Question: While accessing the of an app in Endeca Workbench, the following error is thrown: . Any workaround to fix this issue?
[Environment: Endeca 3.1.2, ATG 10.2, Linux]

'''
javax.servlet.ServletException: javax.jcr.PathNotFoundException: previewUrl (500)
The requested URL /ifcr/sites/MyEndecaApp/configuration/tools/preview.html resulted in an error in /apps/endeca/preview/html.jsp.
Exception:
org.apache.sling.api.SlingException: javax.servlet.ServletException: javax.jcr.PathNotFoundException: previewUrl
at org.apache.sling.scripting.jsp.jasper.servlet.JspServletWrapper.handleJspExceptionInternal(JspServletWrapper.java:560)
at org.apache.sling.scripting.jsp.jasper.servlet.JspServletWrapper.handleJspException(JspServletWrapper.java:496)
at org.apache.sling.scripting.jsp.jasper.servlet.JspServletWrapper.service(JspServletWrapper.java:442)
at org.apache.sling.scripting.jsp.JspServletWrapperAdapter.service(JspServletWrapperAdapter.java:59)
at org.apache.sling.scripting.jsp.JspScriptEngineFactory.callJsp(JspScriptEngineFactory.java:173)
at org.apache.sling.scripting.jsp.JspScriptEngineFactory.access$100(JspScriptEngineFactory.java:84)
at org.apache.sling.scripting.jsp.JspScriptEngineFactory$JspScriptEngine.eval(JspScriptEngineFactory.java:388)
at org.apache.sling.scripting.core.impl.DefaultSlingScript.call(DefaultSlingScript.java:358)
at org.apache.sling.scripting.core.impl.DefaultSlingScript.eval(DefaultSlingScript.java:170)
at org.apache.sling.scripting.core.impl.DefaultSlingScript.service(DefaultSlingScript.java:456)
at org.apache.sling.engine.impl.request.RequestData.service(RequestData.java:529)
at org.apache.sling.engine.impl.filter.SlingComponentFilterChain.render(SlingComponentFilterChain.java:45)
at org.apache.sling.engine.impl.filter.AbstractSlingFilterChain.doFilter(AbstractSlingFilterChain.java:64)
at com.endeca.ifcr.servlets.post.ConflictDetectionFilter.doFilter(ConflictDetectionFilter.java:217)
at org.apache.sling.engine.impl.filter.AbstractSlingFilterChain.doFilter(AbstractSlingFilterChain.java:60)
at org.apache.sling.engine.impl.SlingRequestProcessorImpl.processComponent(SlingRequestProcessorImpl.java:269)
at org.apache.sling.engine.impl.filter.RequestSlingFilterChain.render(RequestSlingFilterChain.java:49)
at org.apache.sling.engine.impl.filter.AbstractSlingFilterChain.doFilter(AbstractSlingFilterChain.java:64)
at com.endeca.workbench.filters.RootFilter.doFilter(RootFilter.java:84)
at org.apache.sling.engine.impl.filter.AbstractSlingFilterChain.doFilter(AbstractSlingFilterChain.java:60)
at com.endeca.workbench.filters.NoCacheFilter.doFilter(NoCacheFilter.java:56)
at org.apache.sling.engine.impl.filter.AbstractSlingFilterChain.doFilter(AbstractSlingFilterChain.java:60)
at com.endeca.workbench.filters.LastVisitedFilter.doFilter(LastVisitedFilter.java:50)
at org.apache.sling.engine.impl.filter.AbstractSlingFilterChain.doFilter(AbstractSlingFilterChain.java:60)
at com.endeca.workbench.filters.AccessFilter.doFilter(AccessFilter.java:54)
at org.apache.sling.engine.impl.filter.AbstractSlingFilterChain.doFilter(AbstractSlingFilterChain.java:60)
at com.endeca.ifcr.filters.NoSuchPrincipalFilter.doFilter(NoSuchPrincipalFilter.java:84)
at org.apache.sling.engine.impl.filter.AbstractSlingFilterChain.doFilter(AbstractSlingFilterChain.java:60)
at com.endeca.ifcr.servlets.get.WorkbenchRedirectFilter.doFilter(WorkbenchRedirectFilter.java:102)
at org.apache.sling.engine.impl.filter.AbstractSlingFilterChain.doFilter(AbstractSlingFilterChain.java:60)
at com.endeca.ifcr.servlets.get.CacheControlFilter.doFilter(CacheControlFilter.java:91)
at org.apache.sling.engine.impl.filter.AbstractSlingFilterChain.doFilter(AbstractSlingFilterChain.java:60)
at org.apache.sling.engine.impl.debug.RequestProgressTrackerLogFilter.doFilter(RequestProgressTrackerLogFilter.java:59)
at org.apache.sling.engine.impl.filter.AbstractSlingFilterChain.doFilter(AbstractSlingFilterChain.java:60)
at org.apache.sling.i18n.impl.I18NFilter.doFilter(I18NFilter.java:101)
at org.apache.sling.engine.impl.filter.AbstractSlingFilterChain.doFilter(AbstractSlingFilterChain.java:60)
at org.apache.sling.engine.impl.SlingRequestProcessorImpl.processRequest(SlingRequestProcessorImpl.java:161)
at org.apache.sling.engine.impl.SlingMainServlet.service(SlingMainServlet.java:183)
at org.apache.felix.http.base.internal.handler.ServletHandler.doHandle(ServletHandler.java:96)
at org.apache.felix.http.base.internal.handler.ServletHandler.handle(ServletHandler.java:79)
at org.apache.felix.http.base.internal.dispatch.ServletPipeline.handle(ServletPipeline.java:42)
at org.apache.felix.http.base.internal.dispatch.InvocationFilterChain.doFilter(InvocationFilterChain.java:49)
at org.apache.felix.http.base.internal.dispatch.HttpFilterChain.doFilter(HttpFilterChain.java:33)
at com.endeca.workbench.ready.WorkbenchReadyFilter.doFilter(WorkbenchReadyFilter.java:174)
at org.apache.felix.http.base.internal.handler.FilterHandler.doHandle(FilterHandler.java:88)
at org.apache.felix.http.base.internal.handler.FilterHandler.handle(FilterHandler.java:76)
at org.apache.felix.http.base.internal.dispatch.InvocationFilterChain.doFilter(InvocationFilterChain.java:47)
at org.apache.felix.http.base.internal.dispatch.HttpFilterChain.doFilter(HttpFilterChain.java:33)
at org.apache.felix.http.base.internal.dispatch.FilterPipeline.dispatch(FilterPipeline.java:48)
at org.apache.felix.http.base.internal.dispatch.Dispatcher.dispatch(Dispatcher.java:39)
at org.apache.felix.http.base.internal.DispatcherServlet.service(DispatcherServlet.java:67)
at javax.servlet.http.HttpServlet.service(HttpServlet.java:717)
at org.apache.felix.http.proxy.ProxyServlet.service(ProxyServlet.java:60)
at javax.servlet.http.HttpServlet.service(HttpServlet.java:717)
at org.apache.sling.launchpad.base.webapp.SlingServletDelegate.service(SlingServletDelegate.java:277)
at org.apache.sling.launchpad.webapp.SlingServlet.service(SlingServlet.java:148)
at org.apache.catalina.core.ApplicationFilterChain.internalDoFilter(ApplicationFilterChain.java:290)
at org.apache.catalina.core.ApplicationFilterChain.doFilter(ApplicationFilterChain.java:206)
at org.apache.catalina.core.StandardWrapperValve.invoke(StandardWrapperValve.java:233)
at org.apache.catalina.core.StandardContextValve.invoke(StandardContextValve.java:191)
at org.apache.catalina.core.StandardHostValve.invoke(StandardHostValve.java:127)
at org.apache.catalina.valves.ErrorReportValve.invoke(ErrorReportValve.java:102)
at org.apache.catalina.valves.AccessLogValve.invoke(AccessLogValve.java:554)
at org.apache.catalina.core.StandardEngineValve.invoke(StandardEngineValve.java:109)
at org.apache.catalina.connector.CoyoteAdapter.service(CoyoteAdapter.java:298)
at org.apache.coyote.http11.Http11Processor.process(Http11Processor.java:859)
at org.apache.coyote.http11.Http11Protocol$Http11ConnectionHandler.process(Http11Protocol.java:588)
at org.apache.tomcat.util.net.JIoEndpoint$Worker.run(JIoEndpoint.java:489)
at java.lang.Thread.run(Thread.java:619)
Caused by: javax.jcr.PathNotFoundException: previewUrl
at org.apache.jackrabbit.core.NodeImpl.getProperty(NodeImpl.java:2523)
at org.apache.jsp.apps.endeca.preview.html_jsp._jspService(html_jsp.java:151)
at org.apache.sling.scripting.jsp.jasper.runtime.HttpJspBase.service(HttpJspBase.java:70)
at javax.servlet.http.HttpServlet.service(HttpServlet.java:717)
at org.apache.sling.scripting.jsp.jasper.servlet.JspServletWrapper.service(JspServletWrapper.java:419)
... 66 more
Request Progress:
0 (2013-04-17 06:03:23) TIMER_START{Request Processing}
0 (2013-04-17 06:03:23) COMMENT timer_end format is {<elapsed msec>,<timer name>} <optional message>
0 (2013-04-17 06:03:23) LOG Method=GET, PathInfo=/sites/MyEndecaApp/configuration/tools/preview.html
0 (2013-04-17 06:03:23) TIMER_START{ResourceResolution}
0 (2013-04-17 06:03:23) TIMER_END{0,ResourceResolution} URI=/ifcr/sites/MyEndecaApp/configuration/tools/preview.html resolves to Resource=JcrNodeResource, type=endeca/preview, superType=null, path=/sites/MyEndecaApp/configuration/tools/preview
0 (2013-04-17 06:03:23) LOG Resource Path Info: SlingRequestPathInfo: path='/sites/MyEndecaApp/configuration/tools/preview', selectorString='null', extension='html', suffix='null'
0 (2013-04-17 06:03:23) TIMER_START{ServletResolution}
0 (2013-04-17 06:03:23) TIMER_START{resolveServlet(JcrNodeResource, type=endeca/preview, superType=null, path=/sites/MyEndecaApp/configuration/tools/preview)}
0 (2013-04-17 06:03:23) TIMER_END{0,resolveServlet(JcrNodeResource, type=endeca/preview, superType=null, path=/sites/MyEndecaApp/configuration/tools/preview)} Using servlet /apps/endeca/preview/html.jsp
0 (2013-04-17 06:03:23) TIMER_END{0,ServletResolution} URI=/ifcr/sites/MyEndecaApp/configuration/tools/preview.html handled by Servlet=/apps/endeca/preview/html.jsp
0 (2013-04-17 06:03:23) LOG Applying Requestfilters
1 (2013-04-17 06:03:23) LOG Calling filter: org.apache.sling.i18n.impl.I18NFilter
1 (2013-04-17 06:03:23) LOG Calling filter: org.apache.sling.engine.impl.debug.RequestProgressTrackerLogFilter
1 (2013-04-17 06:03:23) LOG Calling filter: com.endeca.ifcr.servlets.get.CacheControlFilter
1 (2013-04-17 06:03:23) LOG Calling filter: com.endeca.ifcr.servlets.get.WorkbenchRedirectFilter
1 (2013-04-17 06:03:23) LOG Calling filter: com.endeca.ifcr.filters.NoSuchPrincipalFilter
1 (2013-04-17 06:03:23) LOG Calling filter: com.endeca.workbench.filters.AccessFilter
5 (2013-04-17 06:03:23) LOG Calling filter: com.endeca.workbench.filters.LastVisitedFilter
11 (2013-04-17 06:03:23) LOG Calling filter: com.endeca.workbench.filters.NoCacheFilter
11 (2013-04-17 06:03:23) LOG Calling filter: com.endeca.workbench.filters.RootFilter
11 (2013-04-17 06:03:23) LOG Applying Componentfilters
11 (2013-04-17 06:03:23) LOG Calling filter: com.endeca.ifcr.servlets.post.ConflictDetectionFilter
11 (2013-04-17 06:03:23) TIMER_START{/apps/endeca/preview/html.jsp#0}
12 (2013-04-17 06:03:23) LOG SCRIPT ERROR: javax.servlet.ServletException: javax.jcr.PathNotFoundException: previewUrl
12 (2013-04-17 06:03:23) TIMER_END{1,/apps/endeca/preview/html.jsp#0}
13 (2013-04-17 06:03:23) TIMER_START{handleError:throwable=org.apache.sling.api.SlingException}
16 (2013-04-17 06:03:23) TIMER_END{3,handleError:throwable=org.apache.sling.api.SlingException} Using handler org.apache.sling.servlets.resolver.internal.defaults.DefaultErrorHandlerServlet
18 (2013-04-17 06:03:23) TIMER_END{18,Request Processing} Dumping SlingRequestProgressTracker Entries
________________________________________
ApacheSling/2.2 (Java HotSpot(TM) 64-Bit Server VM 1.6.0_17; Linux 2.6.18-238.el5 amd64)
'''
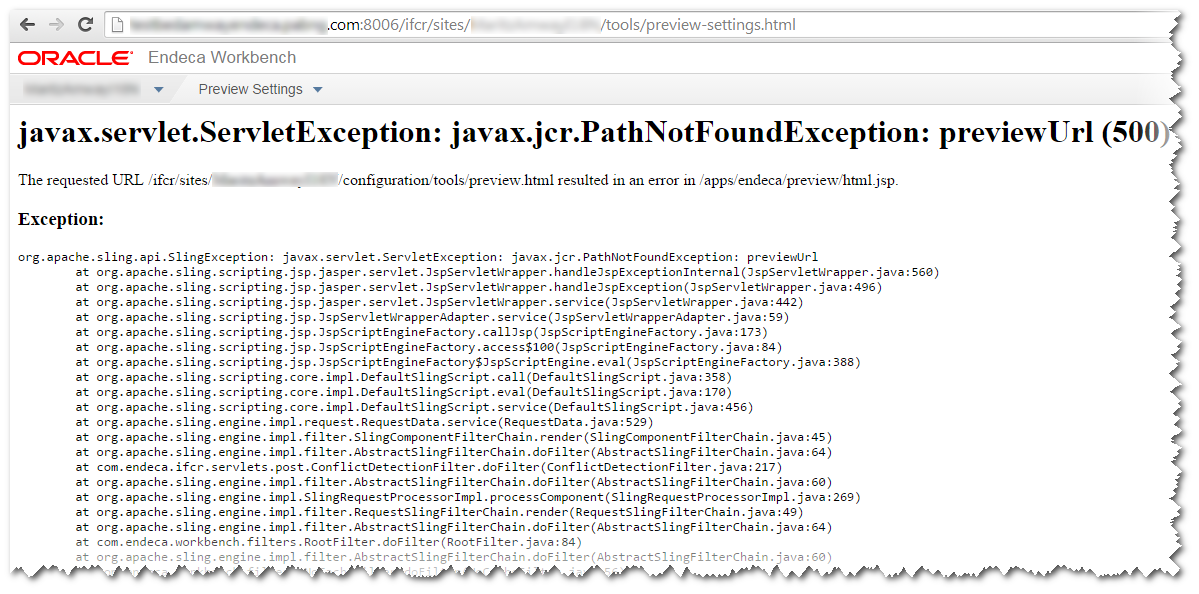
Answer: This might not work, but you can try running /control/export_site.sh, which will generate an XML file. In there you can find the settings for preview and edit it. Then run import_site.sh.
Note that there might be downsides with this (some elements of landing pages aren't exported, such as revision history, who edited, etc).